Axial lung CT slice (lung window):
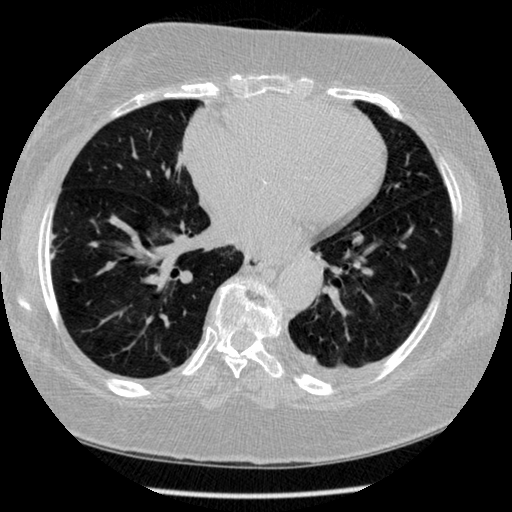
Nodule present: no